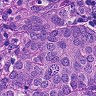
Metastatic tissue present: yes